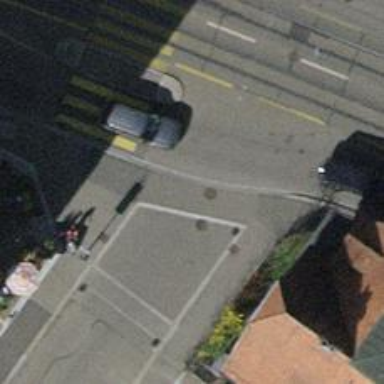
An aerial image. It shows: Unmarked crossing with traffic calming table.